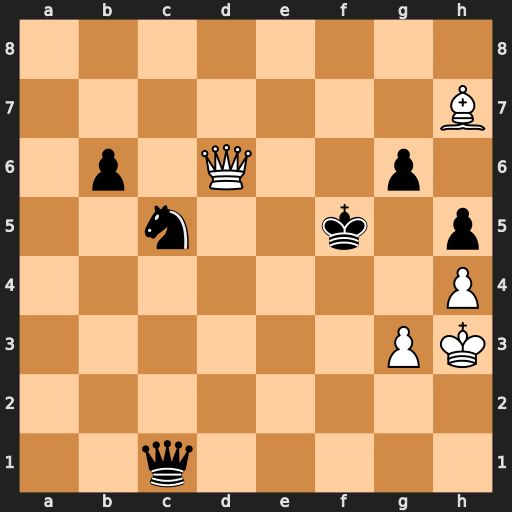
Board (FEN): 8/7B/1p1Q2p1/2n2k1p/7P/6PK/8/2q5
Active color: w
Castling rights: -
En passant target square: -
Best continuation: Bxg6#